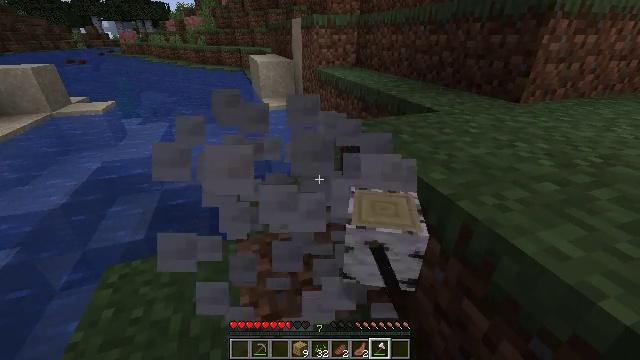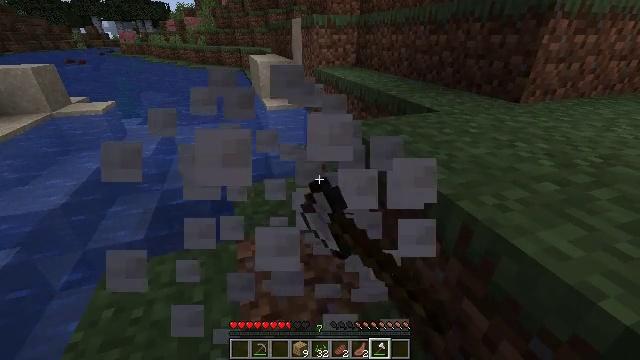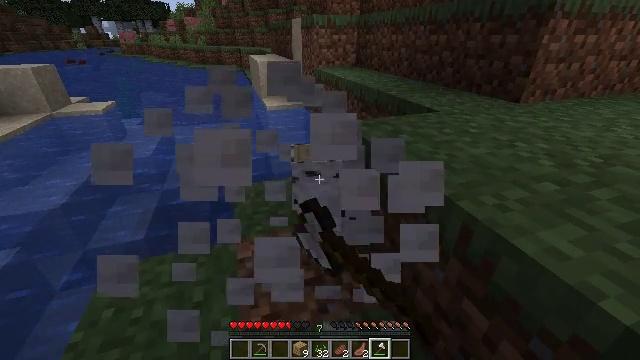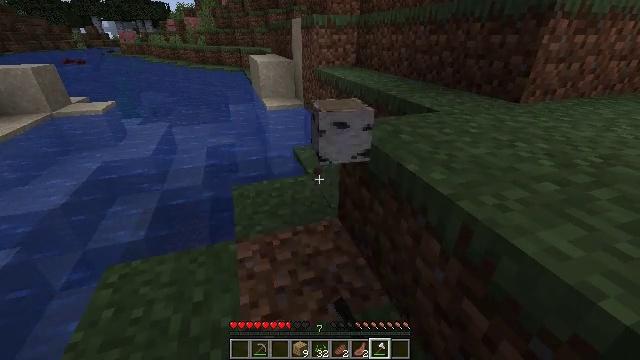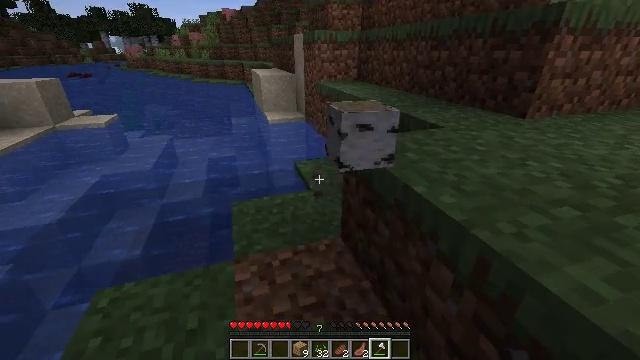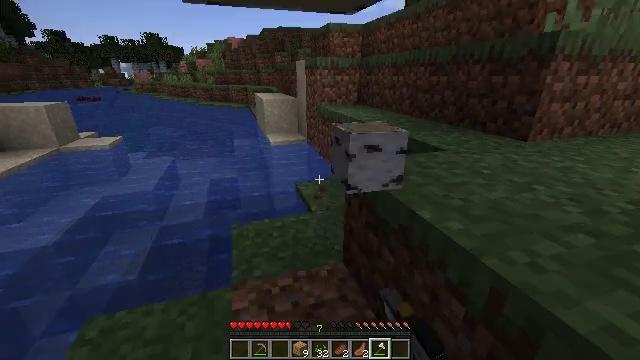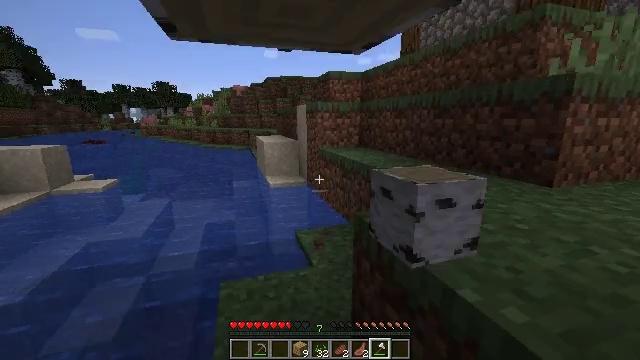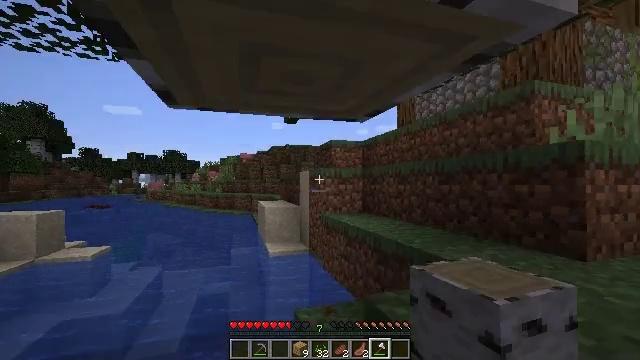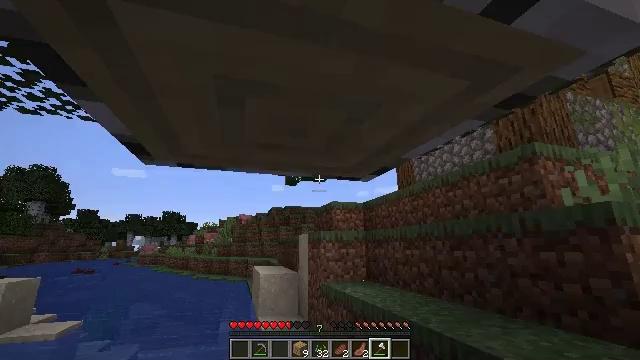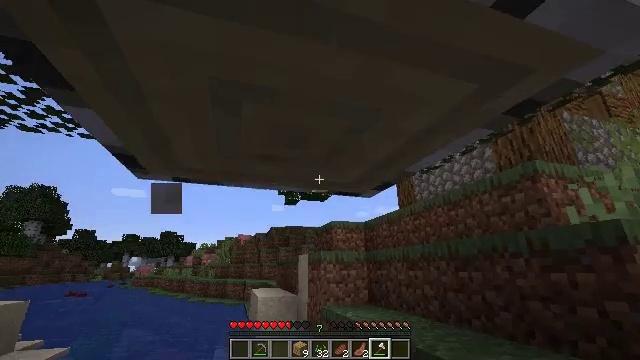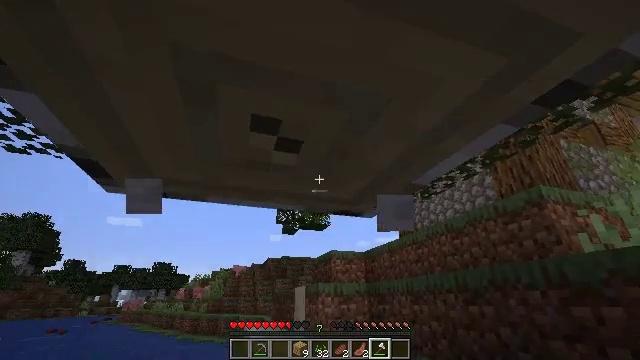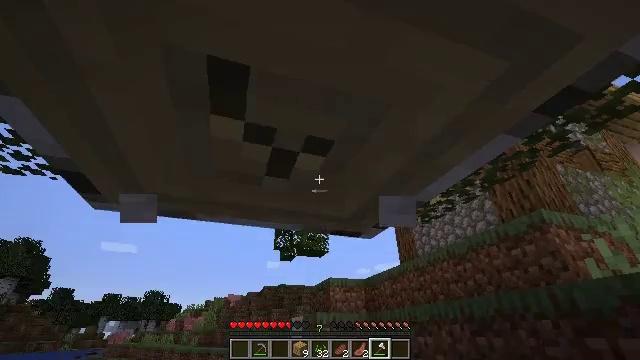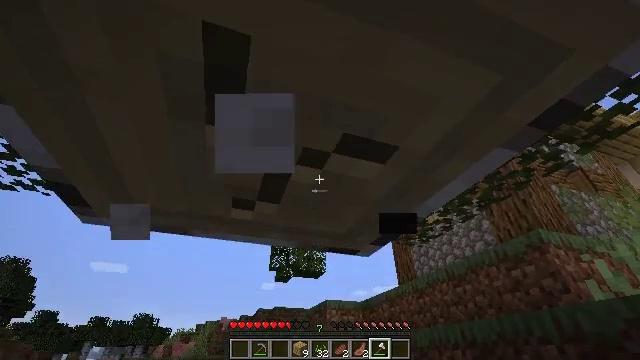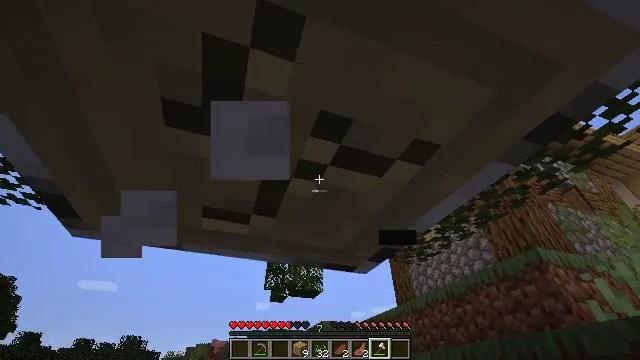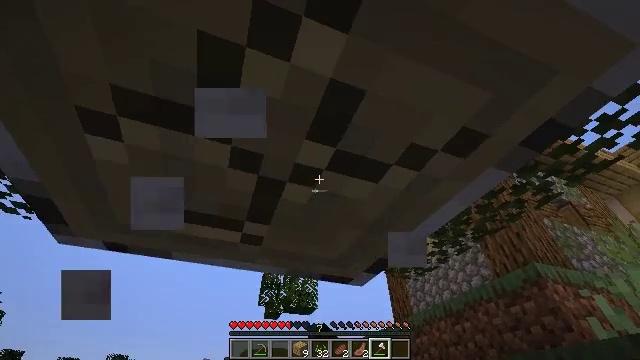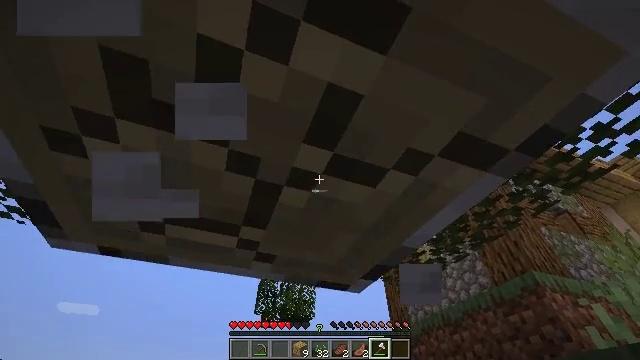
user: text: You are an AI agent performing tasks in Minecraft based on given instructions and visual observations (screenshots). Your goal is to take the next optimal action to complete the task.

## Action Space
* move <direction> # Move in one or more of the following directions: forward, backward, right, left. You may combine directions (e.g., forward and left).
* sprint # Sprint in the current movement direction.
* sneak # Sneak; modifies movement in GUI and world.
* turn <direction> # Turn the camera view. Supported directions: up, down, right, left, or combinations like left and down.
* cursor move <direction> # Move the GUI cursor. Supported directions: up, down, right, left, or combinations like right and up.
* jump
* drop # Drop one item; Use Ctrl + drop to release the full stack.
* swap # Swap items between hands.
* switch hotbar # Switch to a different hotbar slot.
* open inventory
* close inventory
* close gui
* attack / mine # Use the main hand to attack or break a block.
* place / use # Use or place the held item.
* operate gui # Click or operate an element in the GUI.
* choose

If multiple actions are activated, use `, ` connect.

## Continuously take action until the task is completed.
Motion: motion action
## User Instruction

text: Chop down the birch log.
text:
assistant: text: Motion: attack / mine
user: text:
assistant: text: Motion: attack / mine
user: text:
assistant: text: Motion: attack / mine
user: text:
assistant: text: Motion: move forward, turn up, attack / mine
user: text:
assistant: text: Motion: move forward, turn up, attack / mine
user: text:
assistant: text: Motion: move forward, turn up, attack / mine
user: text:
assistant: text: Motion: move forward, turn up, attack / mine
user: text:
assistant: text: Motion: move forward, turn up, attack / mine
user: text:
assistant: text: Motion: turn up, attack / mine
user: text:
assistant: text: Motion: turn up, attack / mine
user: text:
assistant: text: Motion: turn up, attack / mine
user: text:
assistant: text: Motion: turn up, attack / mine
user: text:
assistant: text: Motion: turn up, attack / mine
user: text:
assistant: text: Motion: turn up, attack / mine
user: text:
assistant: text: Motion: turn up, attack / mine
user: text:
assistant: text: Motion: attack / mine
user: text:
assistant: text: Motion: attack / mine
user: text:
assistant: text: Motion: attack / mine
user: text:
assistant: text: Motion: attack / mine
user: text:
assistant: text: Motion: attack / mine
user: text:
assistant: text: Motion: attack / mine
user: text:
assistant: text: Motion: attack / mine
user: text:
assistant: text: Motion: attack / mine
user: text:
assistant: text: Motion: attack / mine
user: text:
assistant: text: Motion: turn up, attack / mine
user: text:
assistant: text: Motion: turn right and up, attack / mine
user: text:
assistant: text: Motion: turn up, attack / mine
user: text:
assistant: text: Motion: turn left and up, attack / mine
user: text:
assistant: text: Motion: turn up, attack / mine
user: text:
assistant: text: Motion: turn up, attack / mine